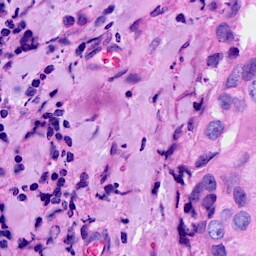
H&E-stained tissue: Breast